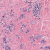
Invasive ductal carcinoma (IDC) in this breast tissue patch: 0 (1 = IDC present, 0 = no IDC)